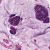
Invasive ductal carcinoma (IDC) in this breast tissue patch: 1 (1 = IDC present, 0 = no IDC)